Aerial crown-view tile of a tropical tree (Barro Colorado Island, Panama), acquired 20240611:
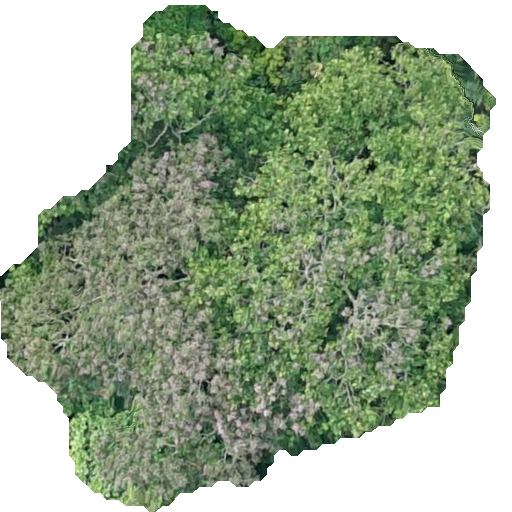
Species: Dipteryx oleifera
GBIF accepted scientific name: Dipteryx oleifera
Crown area: 268.62 m²